一年级 · 算术
下面钟表时刻表示不正确的是

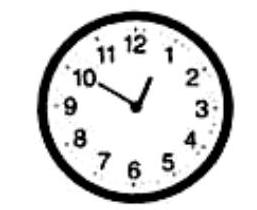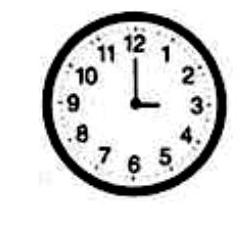
A. $\quad 10: 00$

B. $3: 00$
答案: A